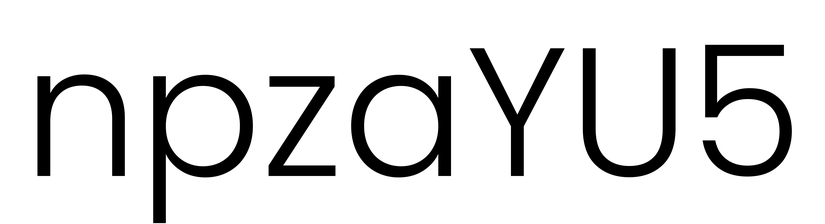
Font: Poppins-Light